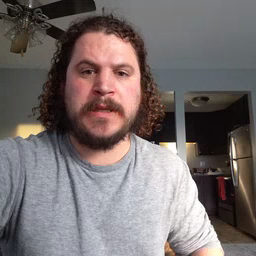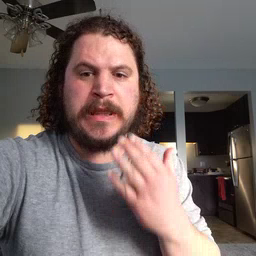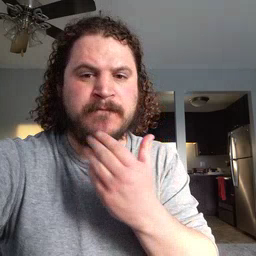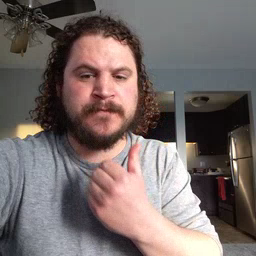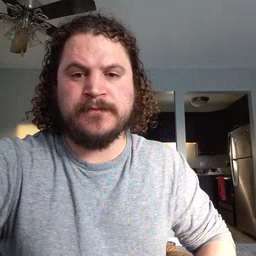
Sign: napkin